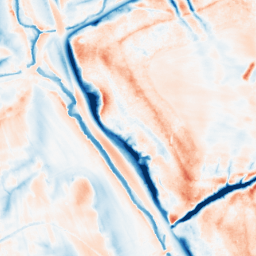
Category: classical
Decomposition family: gaussian_anisotropic
Decomposition parameters: sigma_x: 10
sigma_y: 5
Upsampling method: linear_exact
Upsampling parameters: scale: 8
Upsampling scale: 8